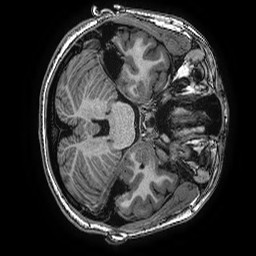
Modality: T1w
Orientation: axial
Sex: female
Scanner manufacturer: ge
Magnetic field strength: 3 T
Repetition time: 0.0077 s
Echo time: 0.003436 s